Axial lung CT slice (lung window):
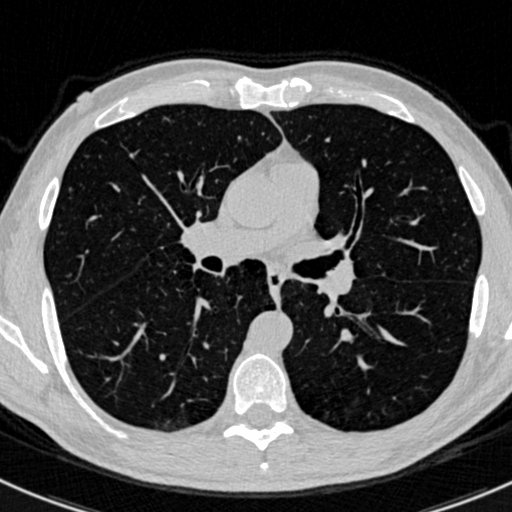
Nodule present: no